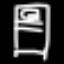
Label: bed